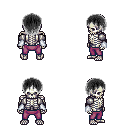
a pixel art fantasy rpg character, male body template, skeleton, steel arm armor, magenta pants, gray plain hairstyle, white cloth bracers, four views (front, back, left, right), 2x2 character sprite sheet, small pixel art, hard edges, no anti-aliasing